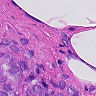
Metastatic tissue present: yes